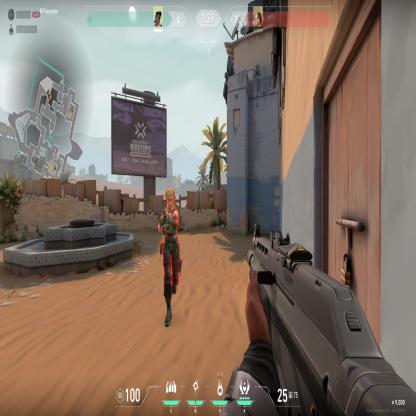
Label: enemy